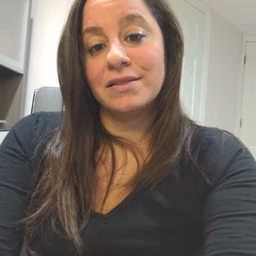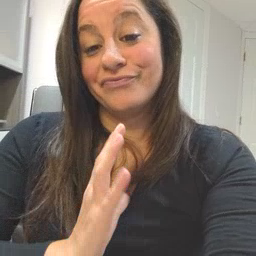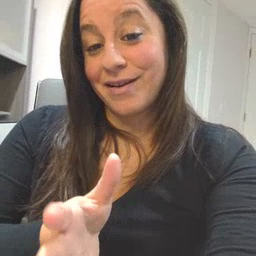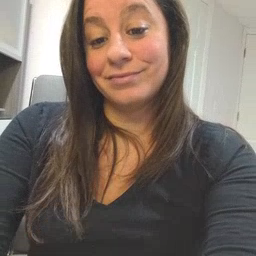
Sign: fine